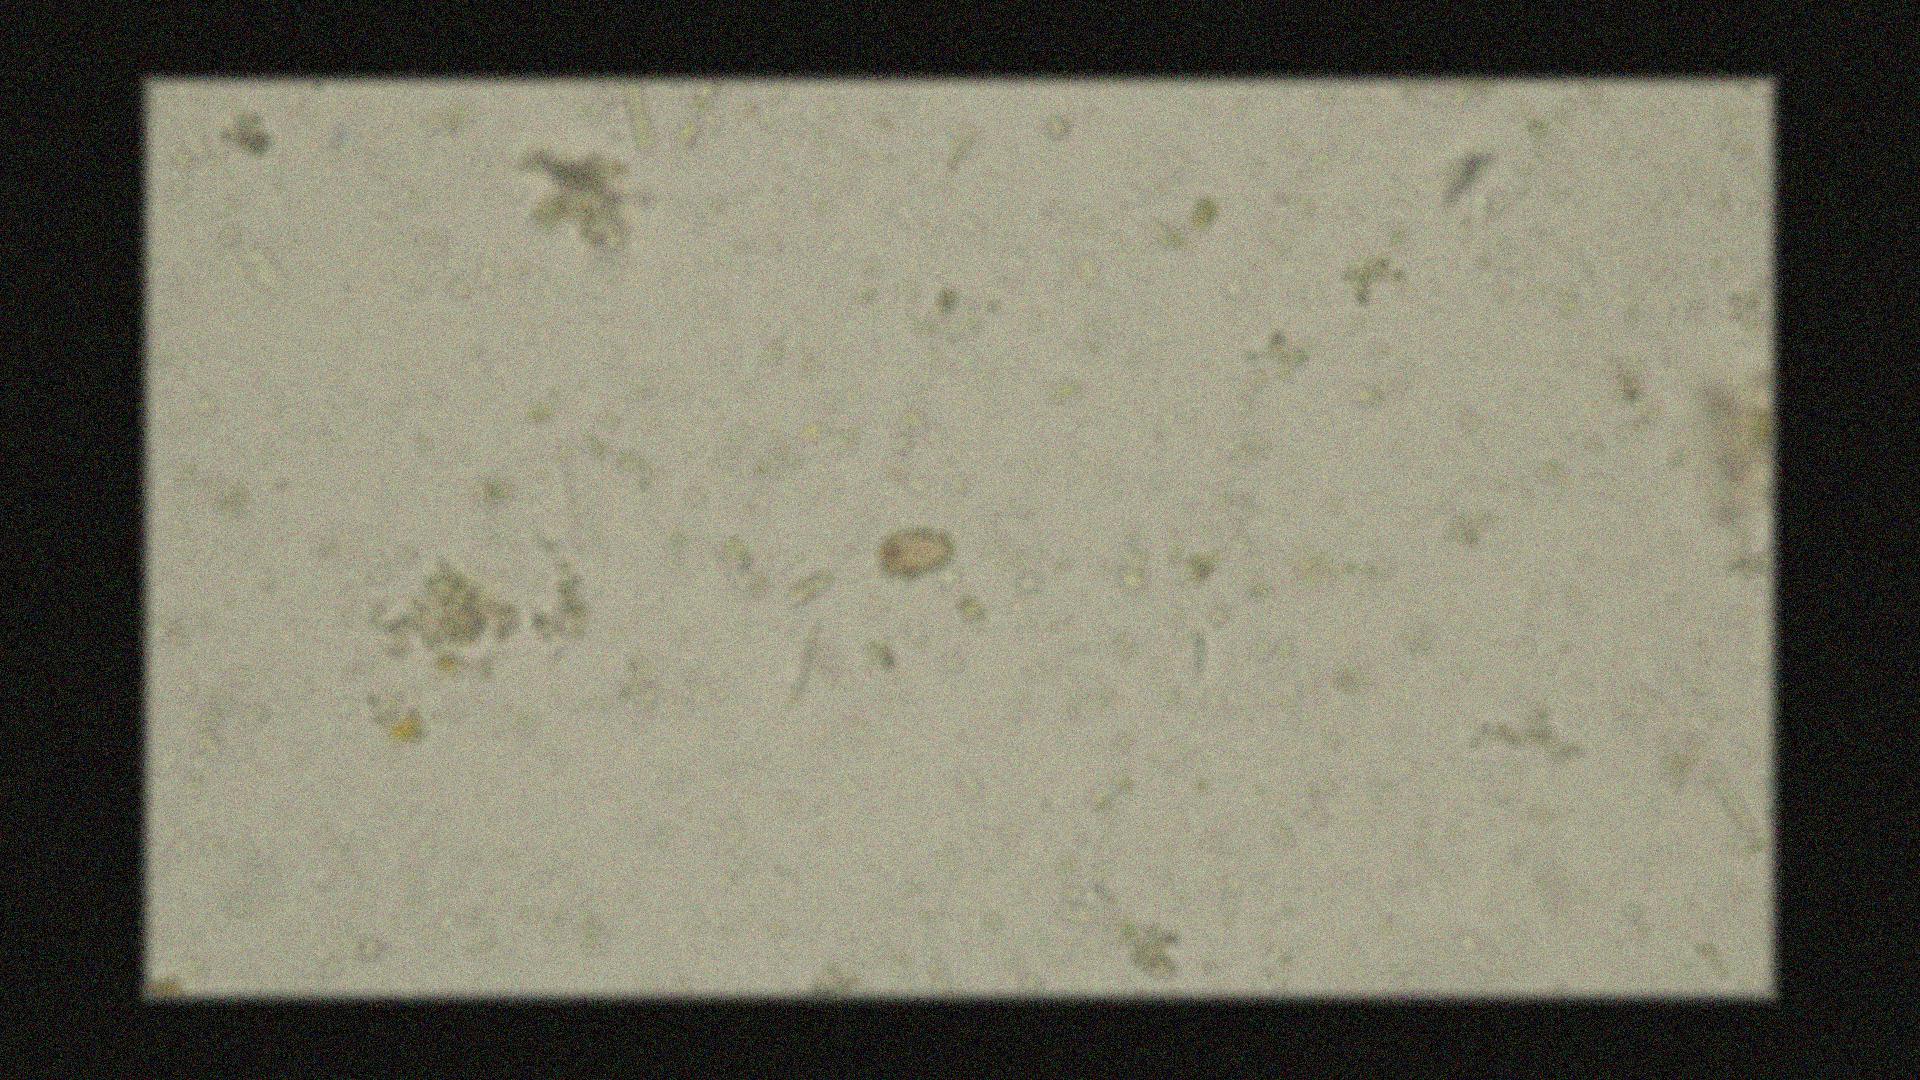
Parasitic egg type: Opisthorchis viverrine